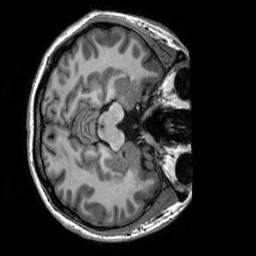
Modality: T1w
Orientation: axial
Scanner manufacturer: siemens
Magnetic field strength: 3 T
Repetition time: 2.3 s
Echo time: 0.00302 s